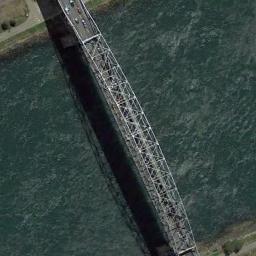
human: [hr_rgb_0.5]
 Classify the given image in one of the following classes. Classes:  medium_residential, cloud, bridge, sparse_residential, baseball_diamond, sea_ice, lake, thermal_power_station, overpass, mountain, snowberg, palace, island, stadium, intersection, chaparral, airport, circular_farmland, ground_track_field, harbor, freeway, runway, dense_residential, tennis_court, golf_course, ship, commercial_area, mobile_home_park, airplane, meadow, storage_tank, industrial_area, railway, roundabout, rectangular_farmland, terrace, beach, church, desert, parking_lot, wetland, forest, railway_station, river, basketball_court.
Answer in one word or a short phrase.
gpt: bridge